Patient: sex F, age 75
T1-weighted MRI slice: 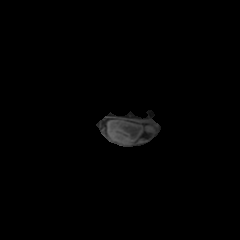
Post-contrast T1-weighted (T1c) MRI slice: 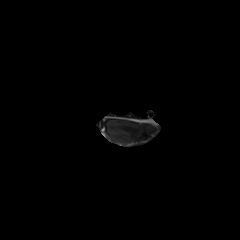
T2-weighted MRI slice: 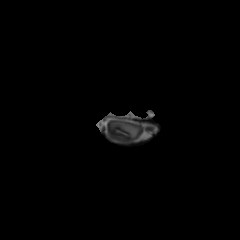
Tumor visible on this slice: yes
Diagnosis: Glioblastoma, IDH-wildtype
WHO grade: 4